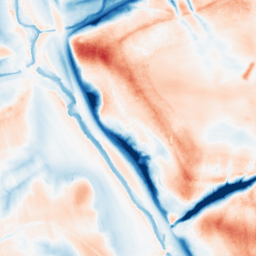
Category: trend_removal
Decomposition family: local_polynomial
Decomposition parameters: window_size: 51
degree: 2
Upsampling method: cubic_mitchell
Upsampling parameters: scale: 4
Upsampling scale: 4